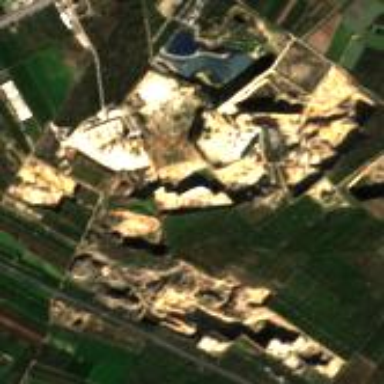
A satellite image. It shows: Quarry area.